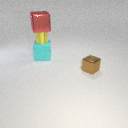
large red metal cube above small yellow metal cylinder